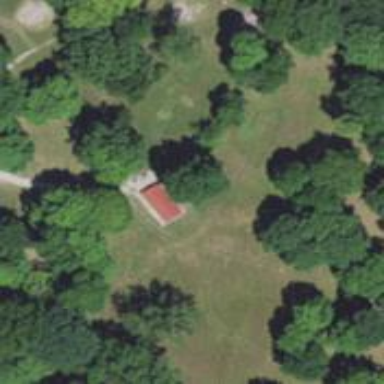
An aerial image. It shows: Park.